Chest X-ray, AP view. Patient: 33 years old, sex F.
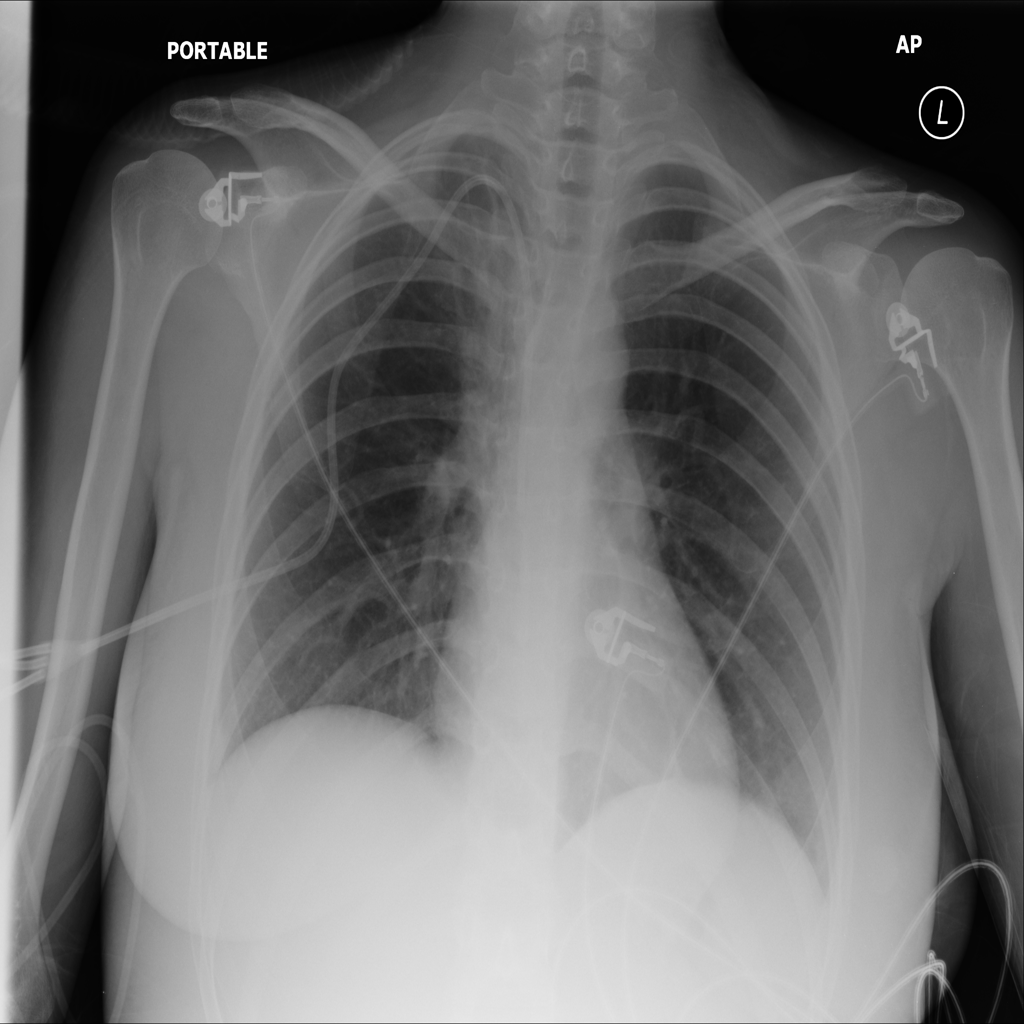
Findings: No Finding